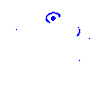
Particle: kaon